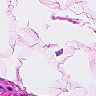
Metastatic tissue present: no